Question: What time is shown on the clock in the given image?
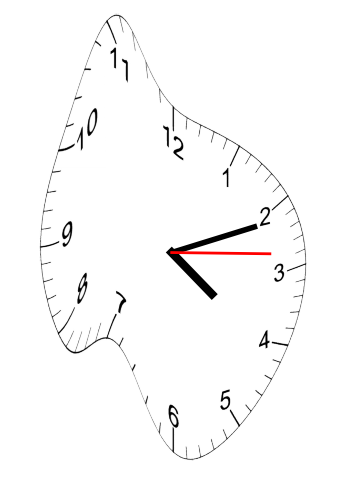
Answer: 04:11:14